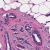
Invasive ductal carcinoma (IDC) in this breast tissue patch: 0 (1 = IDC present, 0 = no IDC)